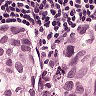
Metastatic tissue present: yes